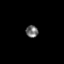
Tissue: skin
Cell type: Epithelial cells
Senescence score: 0.2686
Nuclear area (px): 144
Mean DAPI intensity: 111.16